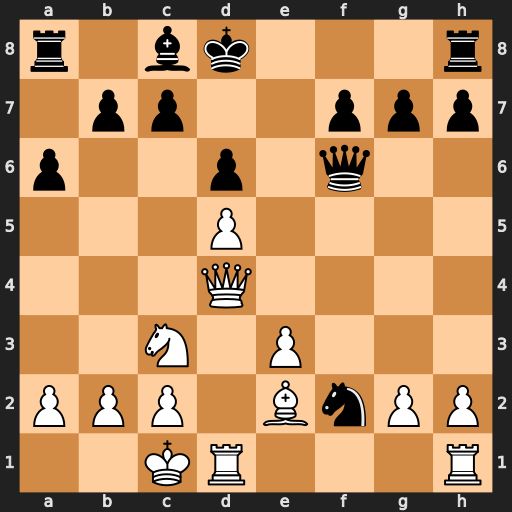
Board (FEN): r1bk3r/1pp2ppp/p2p1q2/3P4/3Q4/2N1P3/PPP1BnPP/2KR3R
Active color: w
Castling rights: -
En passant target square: -
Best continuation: Rhf1 Qxd4 Rxd4